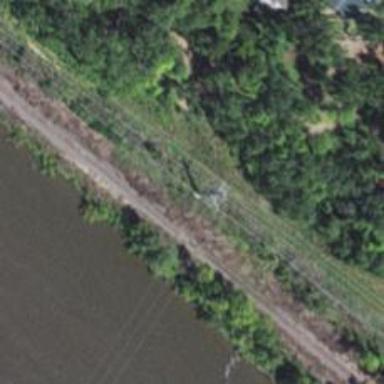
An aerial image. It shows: Power tower.